Interaction volume radius: 10 \u00c5
Interaction volume height: 10 \u00c5
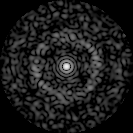
Disorder parameter: 0.8572